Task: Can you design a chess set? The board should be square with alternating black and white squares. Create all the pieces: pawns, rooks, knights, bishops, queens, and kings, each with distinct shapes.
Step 1841:
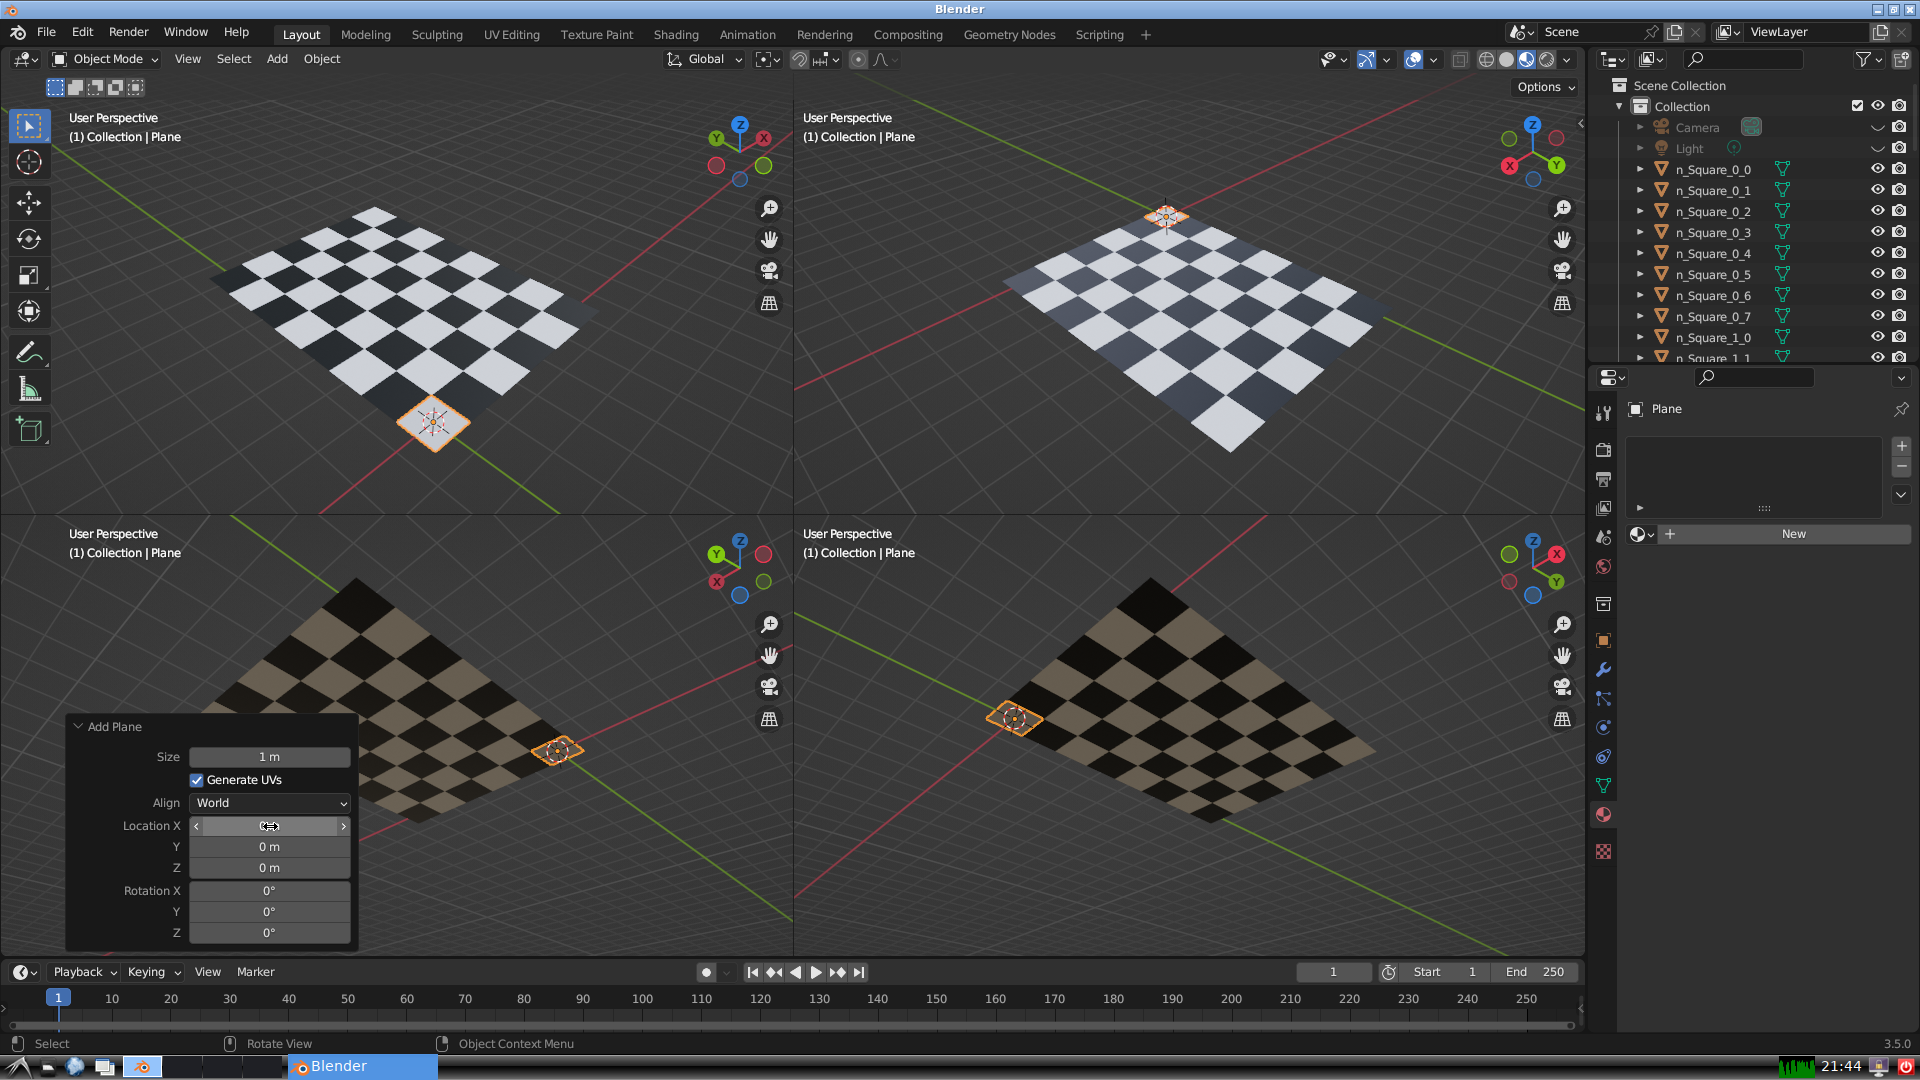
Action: click: no